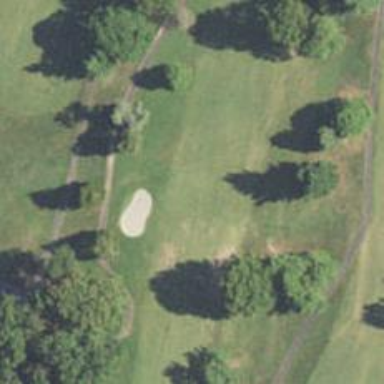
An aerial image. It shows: View of golf hole.